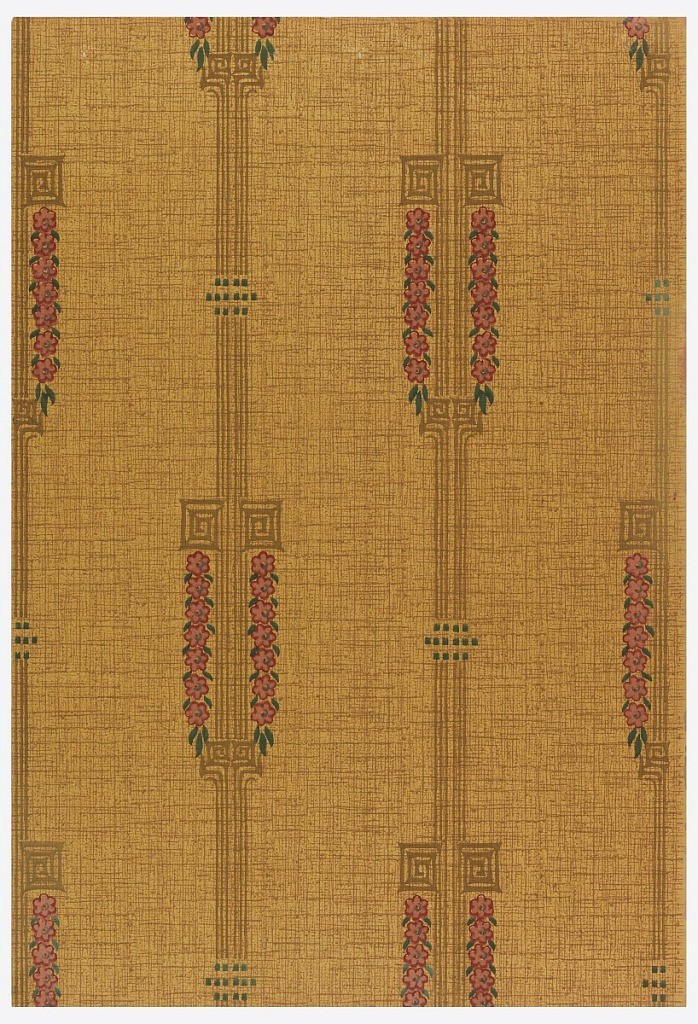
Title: Sidewall - sample
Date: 1906–08
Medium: Machine-printed on paper
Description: On brown textured ground, vertical bands with staggered rinceaux of pink flowers.